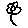
Label: flower